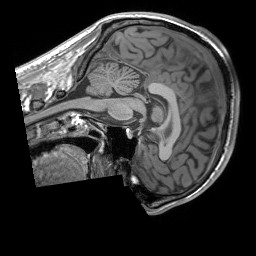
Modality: T1w
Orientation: sagittal
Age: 21
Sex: male
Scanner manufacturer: siemens
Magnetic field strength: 3 T
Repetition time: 1.9 s
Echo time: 0.00252 s